Question: I have a kendo chart on my view that looks something like

You can see the x-axis label values overlap with each other because the series values too much. One solution is to increase the rendering space for the chart but in my case the UI does not allow increasing the space. How can I make this chart more bearable to the user?
Thanks
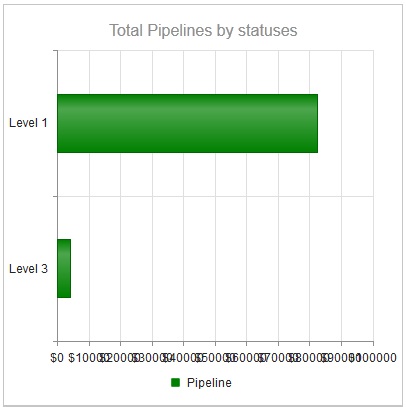
Answer: You can use:
- <URL>